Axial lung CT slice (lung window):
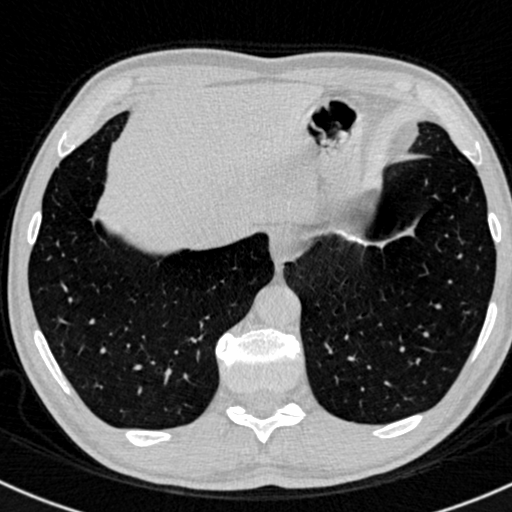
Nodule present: no